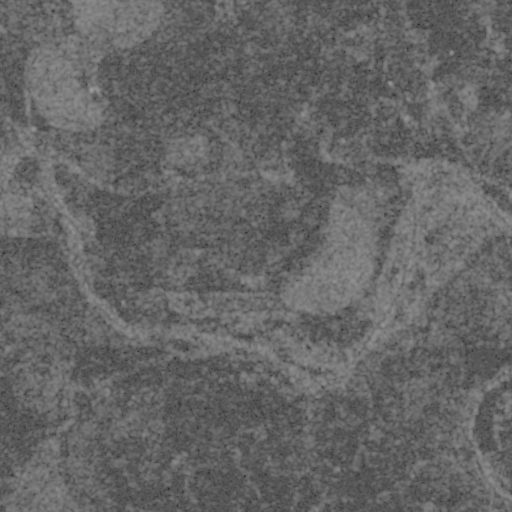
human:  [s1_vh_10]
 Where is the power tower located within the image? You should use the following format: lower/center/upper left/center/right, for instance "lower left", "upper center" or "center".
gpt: The power tower is located in the upper of the image.
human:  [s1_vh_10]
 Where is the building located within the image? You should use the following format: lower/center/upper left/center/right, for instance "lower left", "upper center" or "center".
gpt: There is no building in the image.

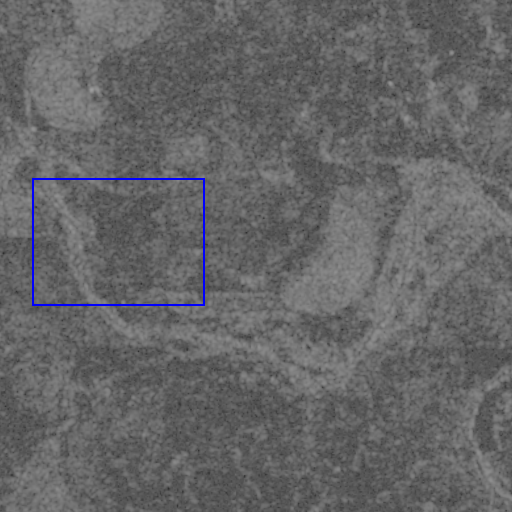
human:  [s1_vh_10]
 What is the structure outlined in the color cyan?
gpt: There is no cyan outline.
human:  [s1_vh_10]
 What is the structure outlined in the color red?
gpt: There is no structure outlined in red.